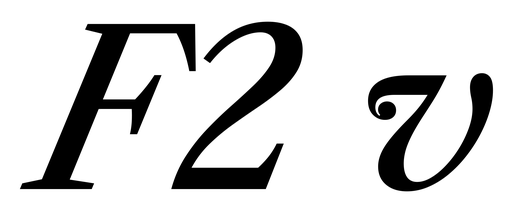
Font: LibreCaslonText-Italic_Medium_Italic